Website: home-depot
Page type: account-dashboard
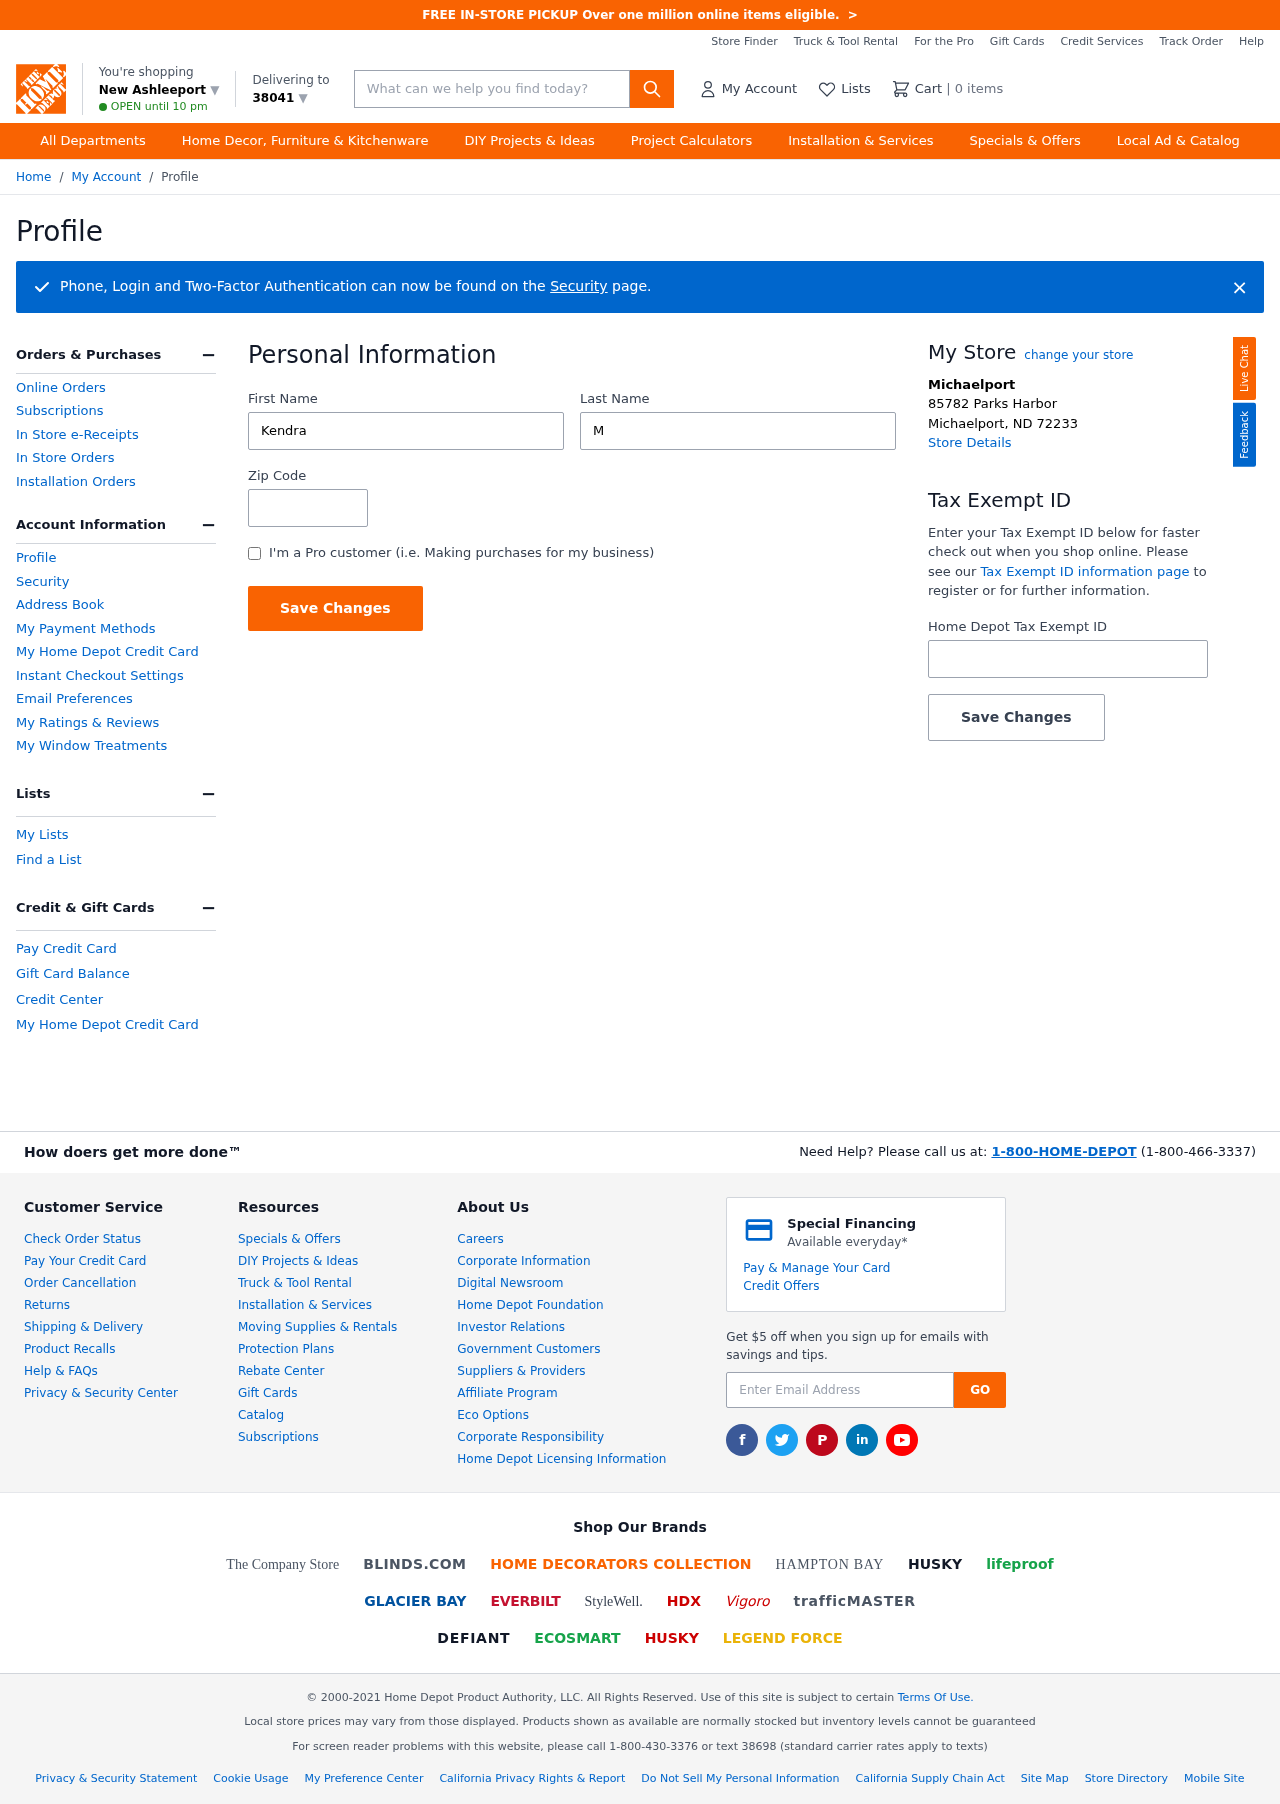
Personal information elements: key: PII_CITY
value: New Ashleeport ▼
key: PII_FIRSTNAME
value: Kendra
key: PII_LASTNAME
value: Martin
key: PII_LOCATION1_CITY
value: Michaelport
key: PII_LOCATION1_CITY_STATE_ZIP
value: Michaelport, ND 72233
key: PII_LOCATION1_STREET
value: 85782 Parks Harbor
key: PII_POSTCODE
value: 38041 ▼
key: PII_POSTCODE
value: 38041
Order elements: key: ORDER_NUM_ITEMS
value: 0
Search elements: key: HEADER_SEARCH
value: What can we help you find today?